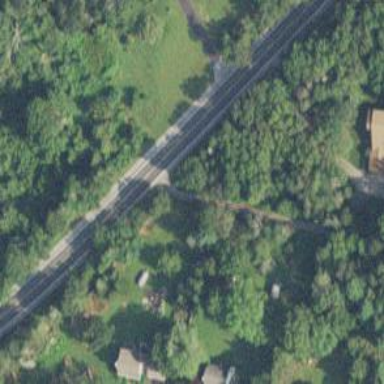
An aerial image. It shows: Primary road with asphalt surface.